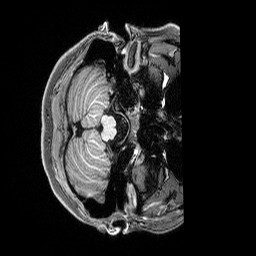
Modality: T1w
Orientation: axial
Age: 24
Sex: female
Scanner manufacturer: siemens
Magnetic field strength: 3 T
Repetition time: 2.8 s
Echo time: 0.00212 s